Brain MRI, t1w sequence, axial 2D slice.
Patient: age 23, sex F, weight 78 kg, height 1.78 m
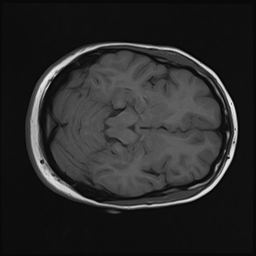